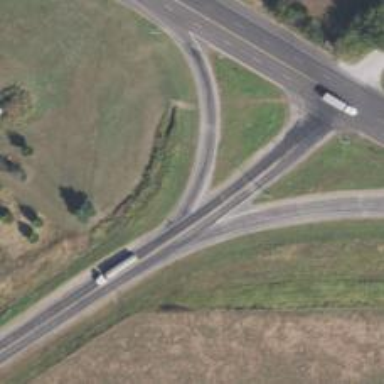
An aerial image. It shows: Primary link highway.